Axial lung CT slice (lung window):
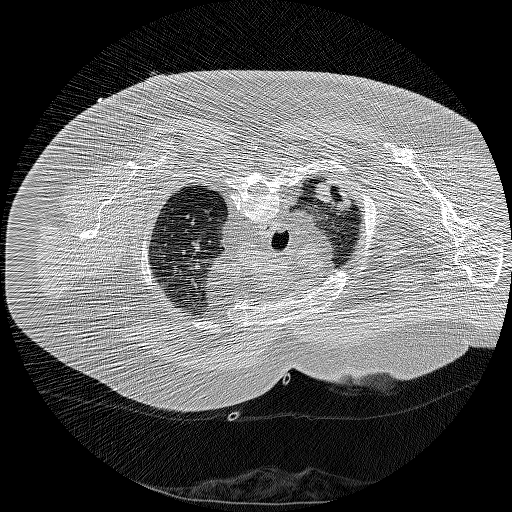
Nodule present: yes
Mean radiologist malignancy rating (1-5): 5